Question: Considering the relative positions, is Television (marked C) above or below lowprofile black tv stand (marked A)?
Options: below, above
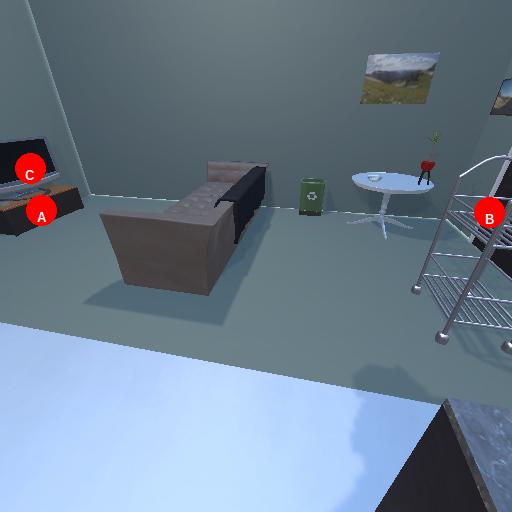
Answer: below